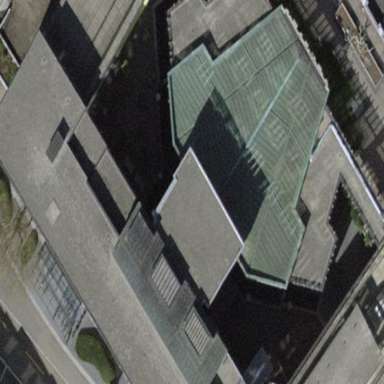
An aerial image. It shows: University building.